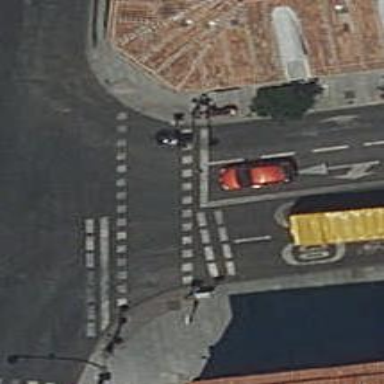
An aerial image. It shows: Zebra crossing with traffic signals.